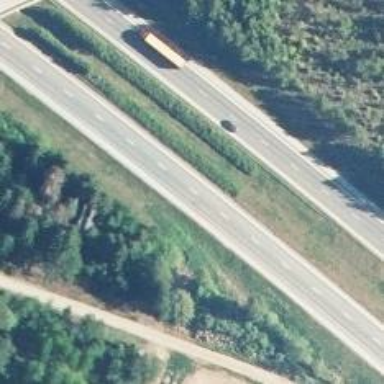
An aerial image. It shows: Asphalt motorway.